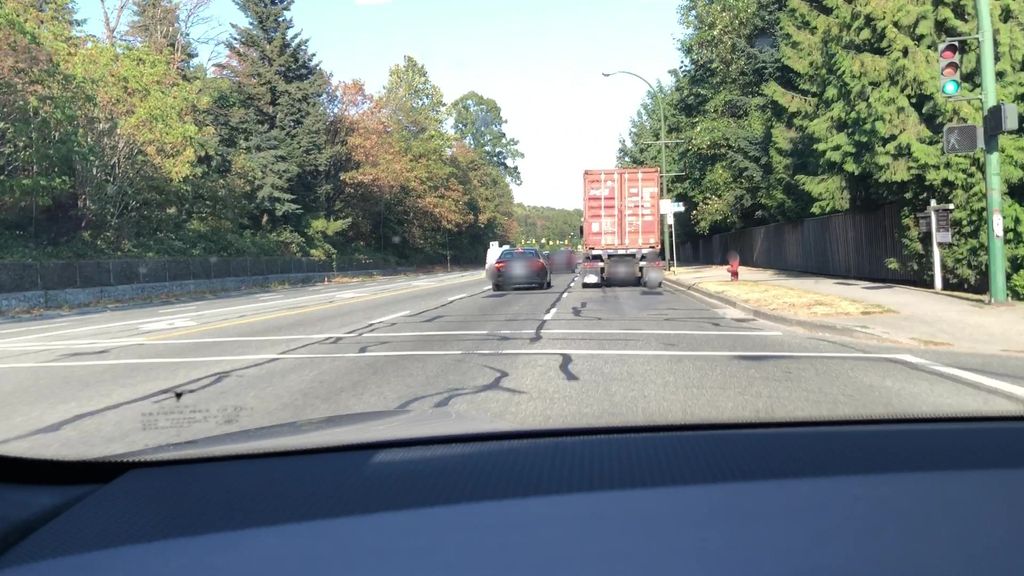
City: vancouver